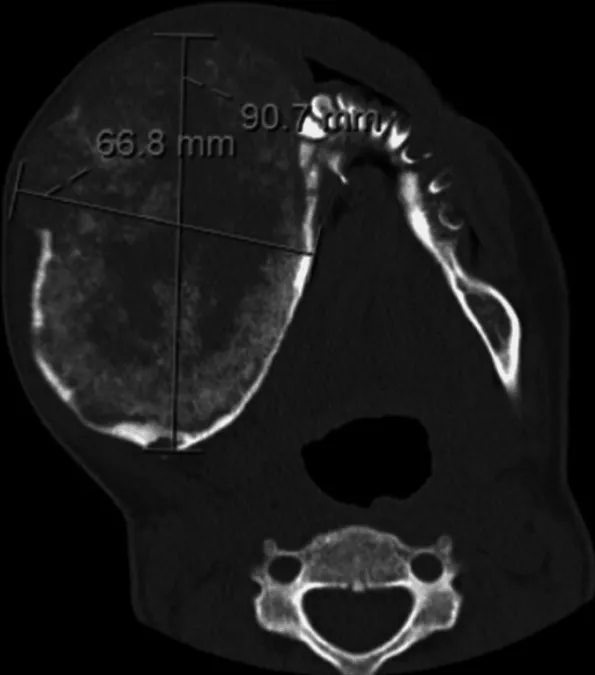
Axial CT showing the right mandibular mass measures 6.7 x 9.1 x 7.6 cm.
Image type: radiology (ct)